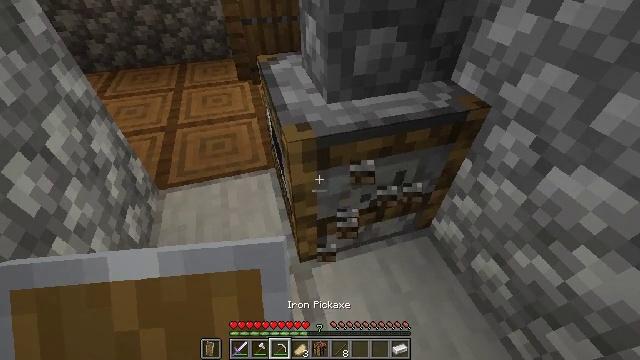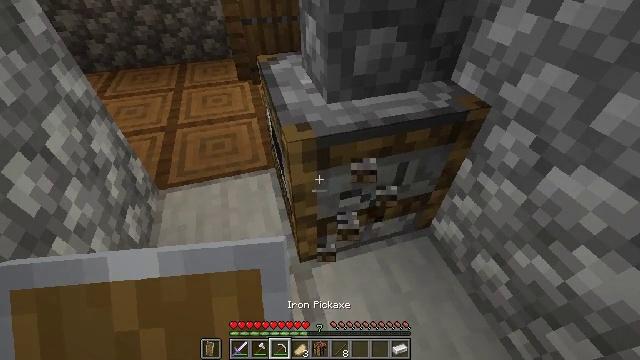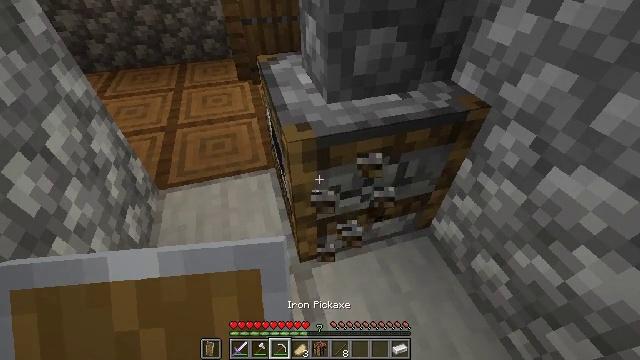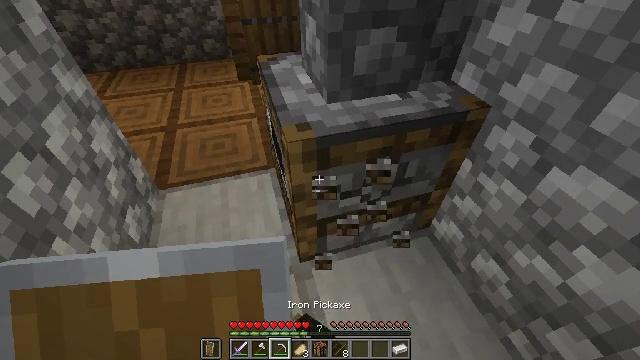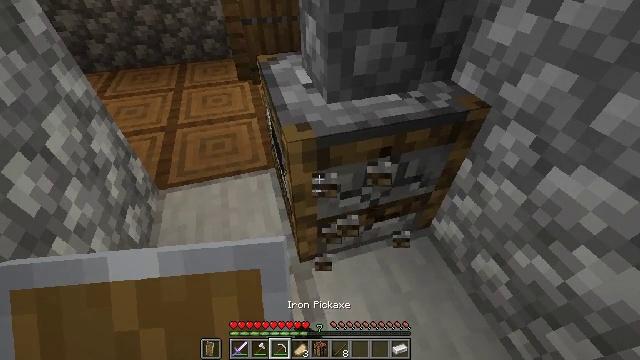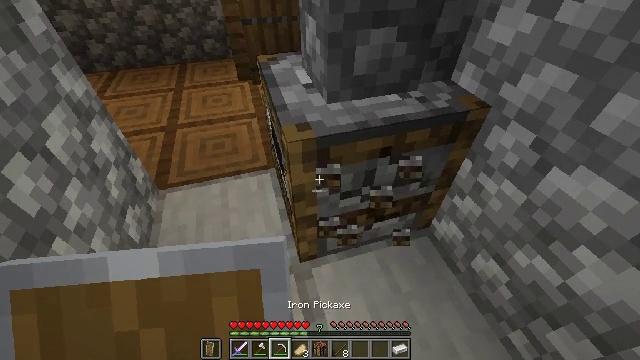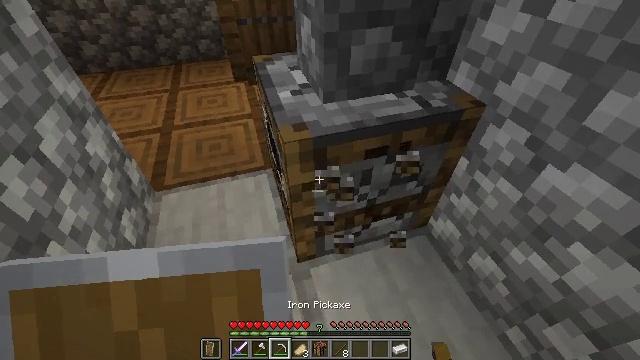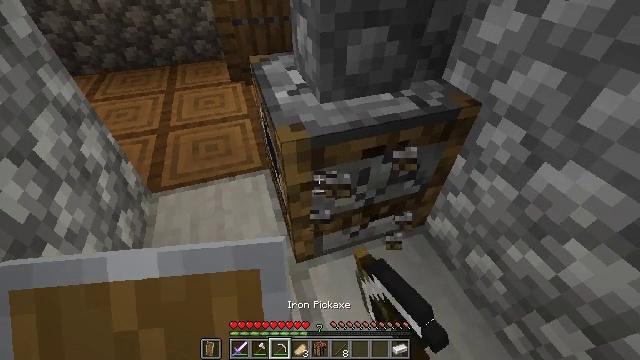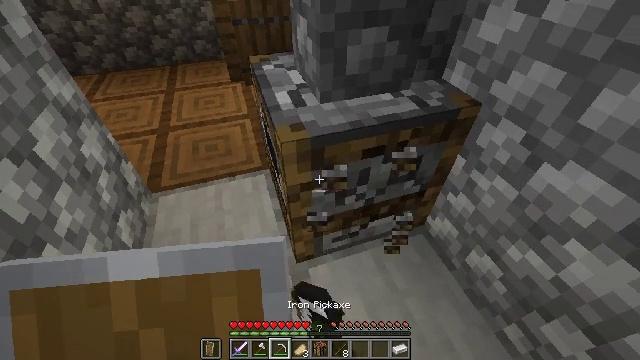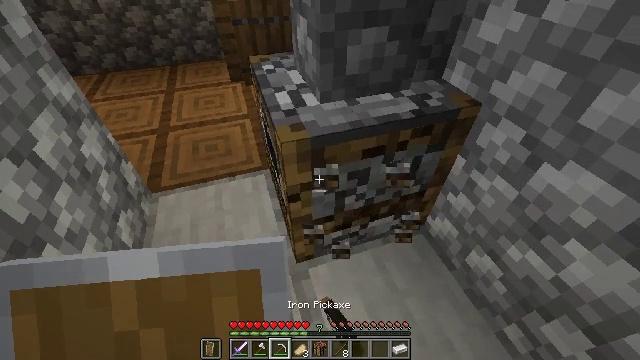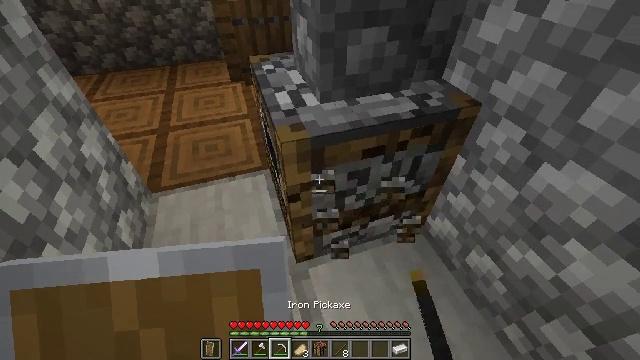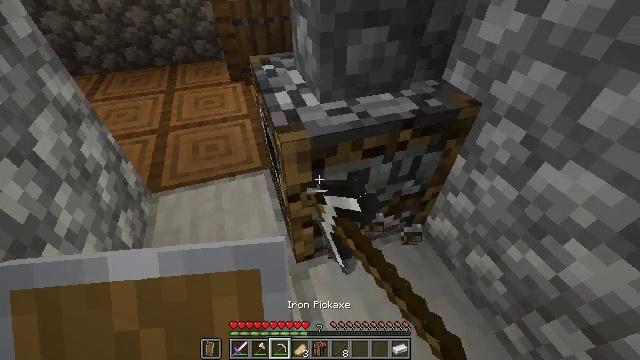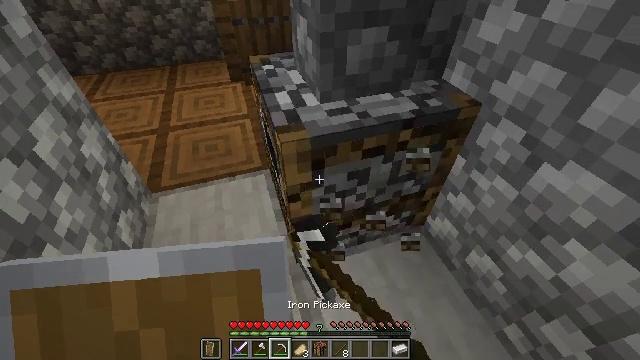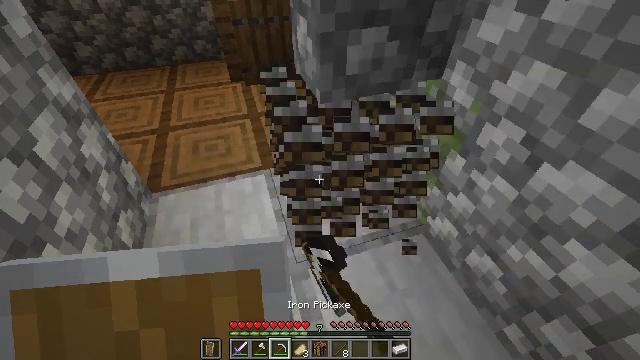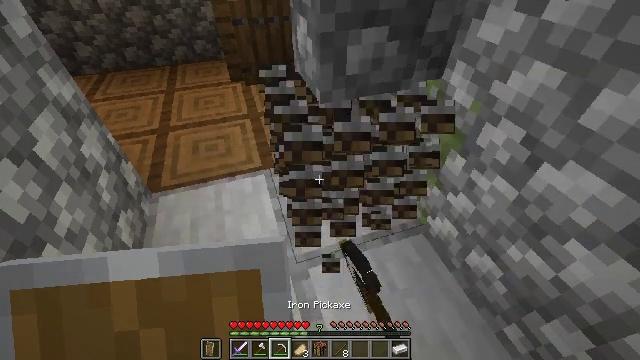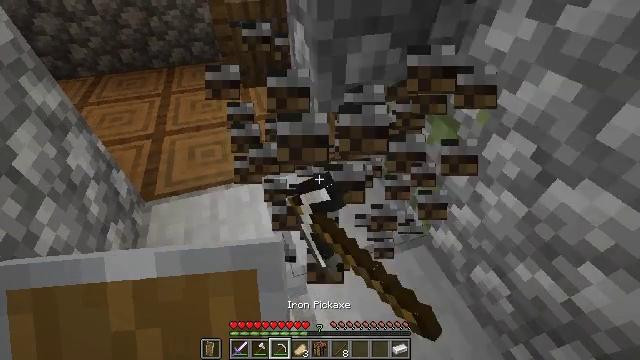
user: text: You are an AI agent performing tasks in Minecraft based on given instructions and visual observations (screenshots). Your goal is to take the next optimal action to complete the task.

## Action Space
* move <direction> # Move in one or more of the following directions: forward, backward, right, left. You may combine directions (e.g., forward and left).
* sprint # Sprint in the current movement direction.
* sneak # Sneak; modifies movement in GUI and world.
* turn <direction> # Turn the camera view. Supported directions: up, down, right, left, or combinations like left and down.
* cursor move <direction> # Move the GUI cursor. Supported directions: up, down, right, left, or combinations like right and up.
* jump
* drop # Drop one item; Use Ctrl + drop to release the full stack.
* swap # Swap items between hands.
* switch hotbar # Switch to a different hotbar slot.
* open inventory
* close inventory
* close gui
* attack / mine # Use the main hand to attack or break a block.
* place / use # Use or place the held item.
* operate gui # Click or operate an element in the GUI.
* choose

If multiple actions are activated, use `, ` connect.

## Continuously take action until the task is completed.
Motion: motion action
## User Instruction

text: Retrieve the smoker into your inventory.
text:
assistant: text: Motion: attack / mine
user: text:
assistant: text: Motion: attack / mine
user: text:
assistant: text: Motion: attack / mine
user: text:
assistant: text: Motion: attack / mine
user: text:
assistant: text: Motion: attack / mine
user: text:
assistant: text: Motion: attack / mine
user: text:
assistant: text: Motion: attack / mine
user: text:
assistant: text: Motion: attack / mine
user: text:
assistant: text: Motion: attack / mine
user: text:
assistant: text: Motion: attack / mine
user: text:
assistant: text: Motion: attack / mine
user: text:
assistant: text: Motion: attack / mine
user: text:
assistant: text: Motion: attack / mine
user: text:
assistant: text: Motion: attack / mine
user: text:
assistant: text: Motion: move forward, attack / mine
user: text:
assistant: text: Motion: move forward, turn left and down, attack / mine
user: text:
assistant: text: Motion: move forward, turn left and down, attack / mine
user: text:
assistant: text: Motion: attack / mine